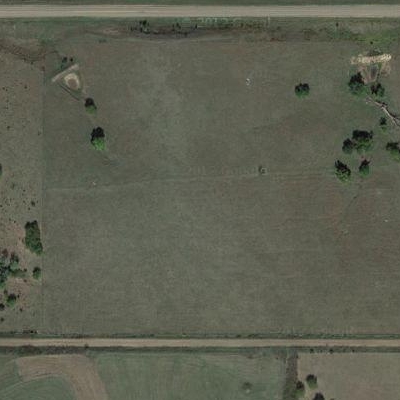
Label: aGrass